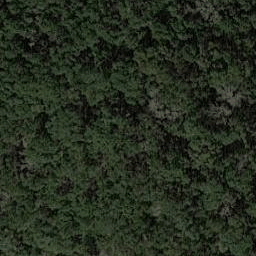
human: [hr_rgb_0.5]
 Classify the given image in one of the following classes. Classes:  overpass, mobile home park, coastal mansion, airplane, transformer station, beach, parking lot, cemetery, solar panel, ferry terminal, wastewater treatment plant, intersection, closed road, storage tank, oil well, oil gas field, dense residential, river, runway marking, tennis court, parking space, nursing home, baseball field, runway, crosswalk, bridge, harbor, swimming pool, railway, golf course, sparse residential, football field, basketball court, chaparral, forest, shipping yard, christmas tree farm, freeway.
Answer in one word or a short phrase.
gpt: forest